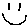
Label: smiley face